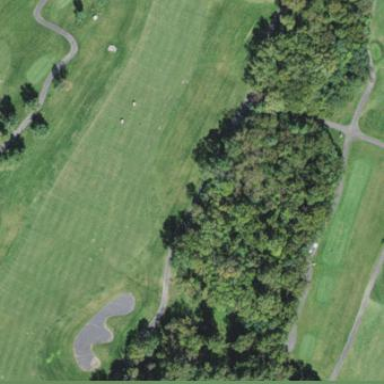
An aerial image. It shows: Golf fairway with grass surface.